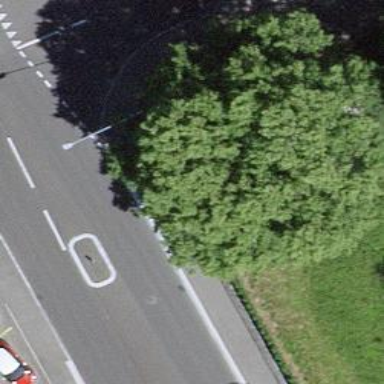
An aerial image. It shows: Bus stop with shelter. It is platform for public transport.